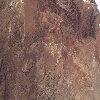
Label: land